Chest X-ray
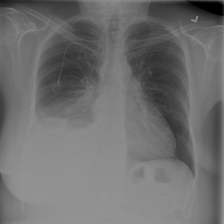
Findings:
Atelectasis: negative
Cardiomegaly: negative
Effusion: positive
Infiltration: negative
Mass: negative
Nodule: negative
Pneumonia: negative
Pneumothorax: negative
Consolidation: negative
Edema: negative
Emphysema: negative
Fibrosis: negative
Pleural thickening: negative
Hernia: negative